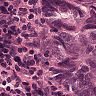
Metastatic tissue present: yes